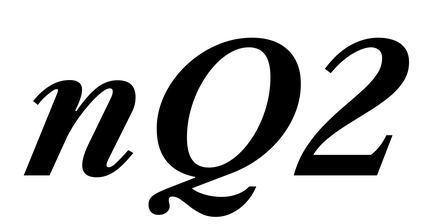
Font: LibreCaslonText-Italic_Bold_Italic